Interaction volume radius: 10 \u00c5
Interaction volume height: 10 \u00c5
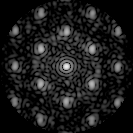
Disorder parameter: 0.3022